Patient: sex M, age 37
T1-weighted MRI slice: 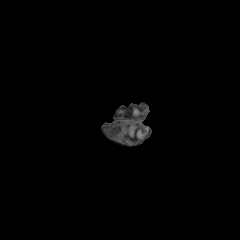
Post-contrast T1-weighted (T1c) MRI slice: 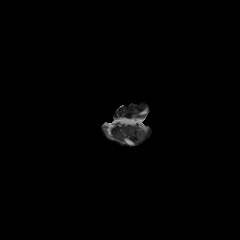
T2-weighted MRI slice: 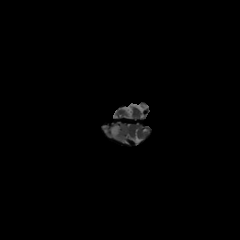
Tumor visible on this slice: yes
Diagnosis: Astrocytoma, IDH-mutant
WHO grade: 2